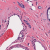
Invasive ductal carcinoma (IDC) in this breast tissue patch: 1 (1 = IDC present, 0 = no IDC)